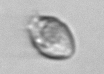
Label: Ciliophora